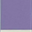
Piece: xx